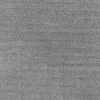
Atmospheric dust classification: dusty